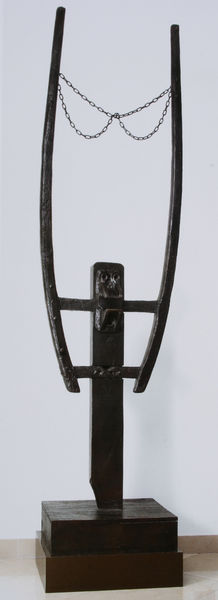
Titel: Microbe vu à travers un tempérament, Mikrobe, durch ein Temperament gesehen
Künstler: Max Ernst
Institution: Privatsammlung
Schlagwörter: mann, schatten, weiß, braun, busen, geschwungen, hell, holz, licht, raum, schwarz, muster, alt, wand, arme, gesicht, halten, mensch, sockel, stein, öl, boden, figur, skulptur, statue, schwung, zwei, stab, abstrakt, kette, modern, farbe, formen, material, ernst, glanz, glänzen, glänzend, metall, socke, plastik, plinthe, ölfarbe, max ernst, foto, eisen, gusseisen, stangen, form, schlicht, stengel, gebogen, ketten, würfel, geometrisch, schiefer, konstruktion, männchen, museum, stange, basis, block, hängung, geweih, guss, stahl, geschmiedet, mahagoni, geometrie, quadrat, glieder, installation, gabel, mamor, materialmix, max, querstreben, schmiede, glied, abtrakt, eisenguss, gabelbaum, mikrobe, mix